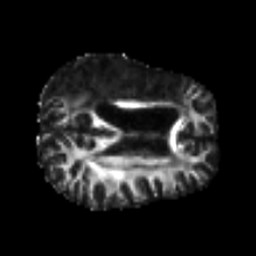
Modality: FA
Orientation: axial
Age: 54
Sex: male
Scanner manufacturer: siemens
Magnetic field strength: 3 T
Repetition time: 4.999 s
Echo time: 0.07946 s